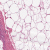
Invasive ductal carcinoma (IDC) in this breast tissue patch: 0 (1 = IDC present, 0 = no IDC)